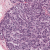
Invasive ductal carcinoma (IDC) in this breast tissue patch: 0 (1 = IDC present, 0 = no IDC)